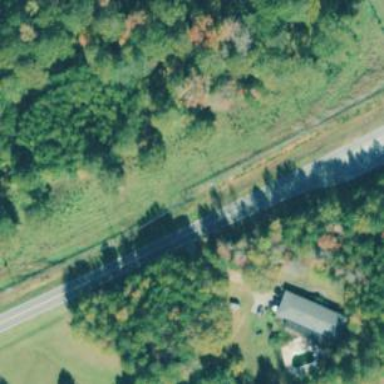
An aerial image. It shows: Tertiary road.